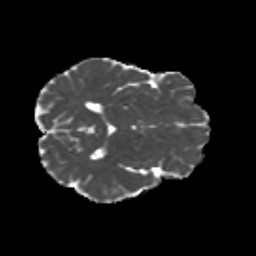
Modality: MD
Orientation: axial
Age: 21
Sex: male
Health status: healthy
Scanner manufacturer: siemens
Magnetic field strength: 3 T
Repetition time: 8.6 s
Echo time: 0.095 s